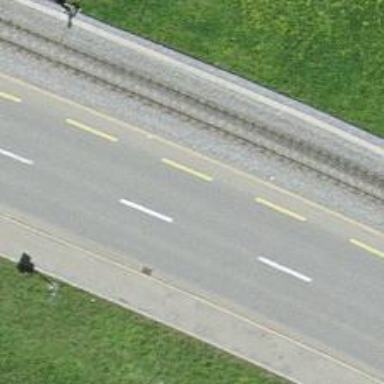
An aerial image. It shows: Secondary road with dedicated cycle lane on the left side.